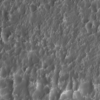
Label: not_dusty